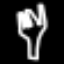
Label: fork